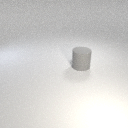
large gray rubber cylinder